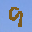
Label: 9